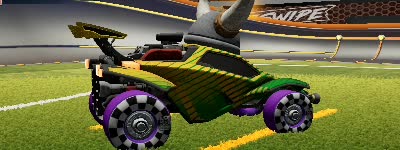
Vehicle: octane